八年级 · 度量几何学
如图, 平行四边形钢板上有一圆洞, 现需将该钢板(阴影部分)分成面积相等的两部分, 如果限定只能用一条直线，能否做到: \$ \qquad \$ (选填 “能” 或 “不能”).若填 “能”，请说明这条直线过哪两个点; 若填 “不能”，请简要说明理由: \$ \qquad \$ .

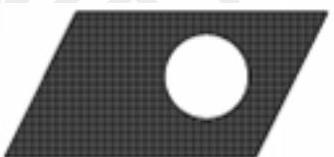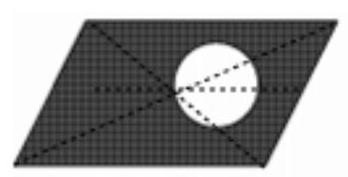
答案: 能 对角线的交点和圆心
解析: 作一条过圆心与平行四边形对角线交点的直线即把该图形平分, 如下图

故答案为: 能; 对角线的交点和圆心.